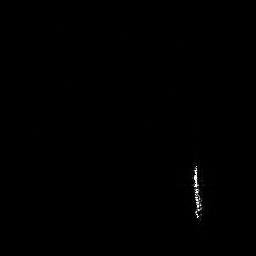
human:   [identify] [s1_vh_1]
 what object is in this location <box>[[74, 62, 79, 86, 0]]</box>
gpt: <ref>1 medium ship at the bottom right</ref>